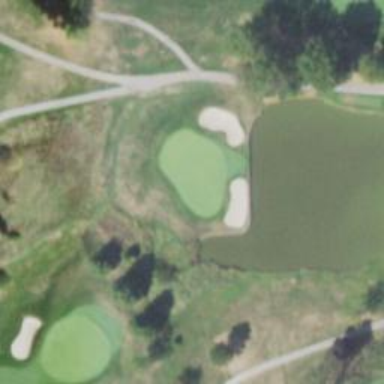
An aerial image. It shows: Golf hole.